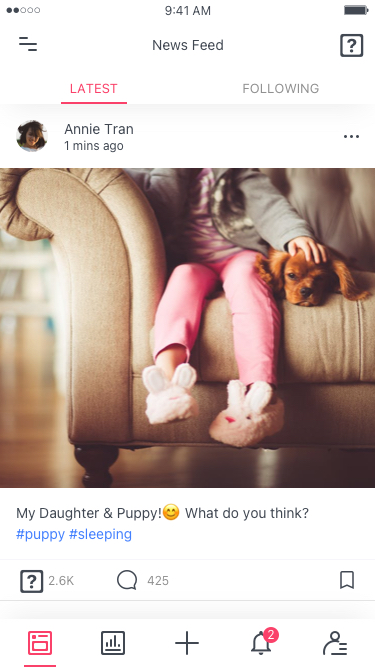
Text in this UI design:
2.6K
425
My Daughter & Puppy!😊 What do you think? #puppy #sleeping
20 minutes ago
Your Story
Annie Tr…
LIVE
Isabelle…
Emily…
Charlie…